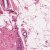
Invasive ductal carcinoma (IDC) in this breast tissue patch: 0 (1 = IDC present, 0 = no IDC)